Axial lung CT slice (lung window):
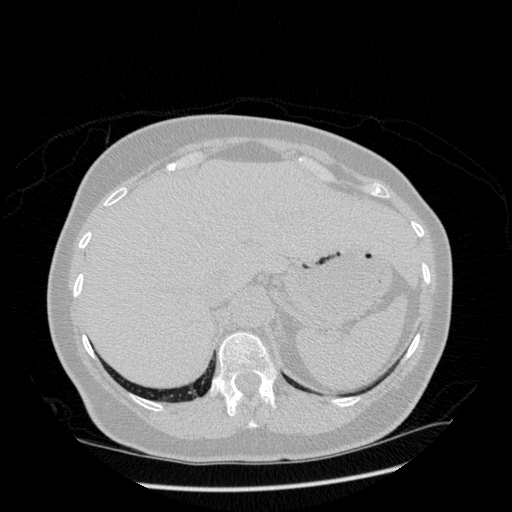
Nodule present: no